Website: lowes
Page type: customer-info-address
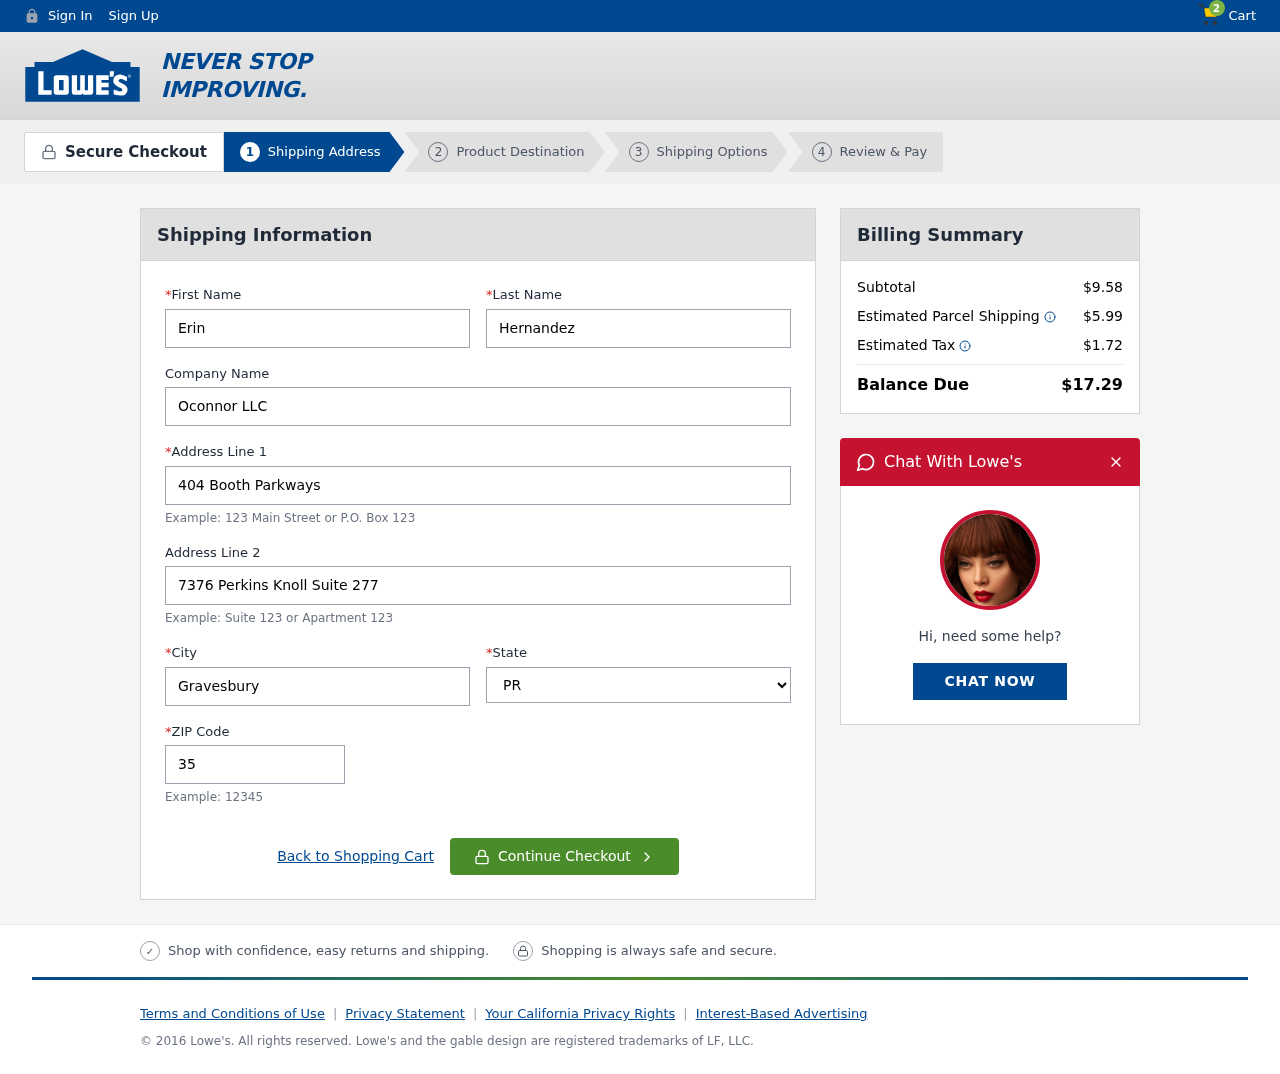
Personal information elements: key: PII_CITY
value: Gravesbury
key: PII_COMPANY
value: Oconnor LLC
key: PII_FIRSTNAME
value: Erin
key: PII_LASTNAME
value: Hernandez
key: PII_POSTCODE
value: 35455
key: PII_STATE
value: PR
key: PII_STREET
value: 404 Booth Parkways
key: PII_STREET2
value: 7376 Perkins Knoll Suite 277
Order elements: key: ORDER_NUM_ITEMS
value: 2
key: ORDER_SUBTOTAL
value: $9.58
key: ORDER_SHIPPING_COST
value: $5.99
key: ORDER_TAX
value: $1.72
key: ORDER_TOTAL
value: $17.29